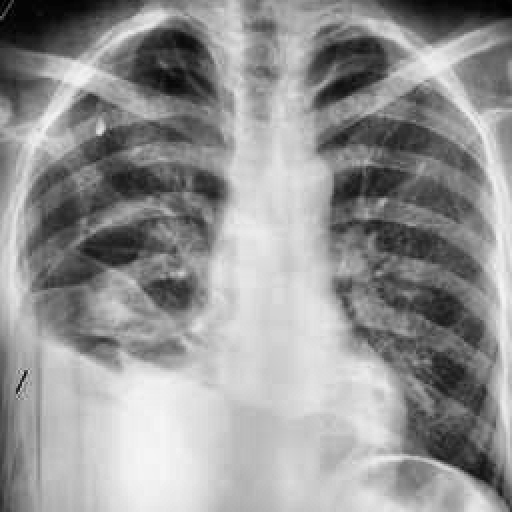
Finding: TUBERCULOSIS